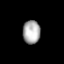
Tissue: prostate
Cell type: B cells
Senescence score: 0.7055
Nuclear area (px): 400
Mean DAPI intensity: 171.895